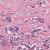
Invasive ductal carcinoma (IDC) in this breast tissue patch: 1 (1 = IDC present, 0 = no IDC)